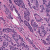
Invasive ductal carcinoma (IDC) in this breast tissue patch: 1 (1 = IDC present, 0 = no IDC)